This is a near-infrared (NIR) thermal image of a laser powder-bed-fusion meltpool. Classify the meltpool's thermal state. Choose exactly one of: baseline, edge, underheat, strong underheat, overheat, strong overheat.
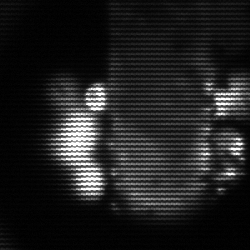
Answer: strong underheat